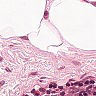
Metastatic tissue present: no